Interaction volume radius: 10 \u00c5
Interaction volume height: 45 \u00c5
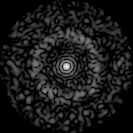
Disorder parameter: 0.8256